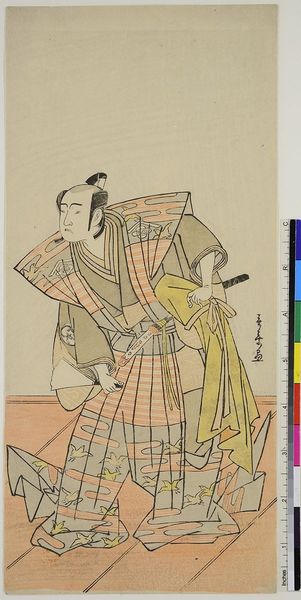
Künstler: Katsukawa Shunsh&#x14D;
Standort: Hamburg
Institution: Museum für Kunst und Gewerbe Hamburg
Schlagwörter: umhang, stoff, holzschnitt, japan, foto, druckgraphik, druckgrafik, schwert, kopie, tracht, krieger, zeit, schauspieler, farbholzschnitt, schauspielerin, kimono, volkstracht, kabuki, edo, reproduktionen, farbbalken, druckerzeugnisse, tierornamente, fächer